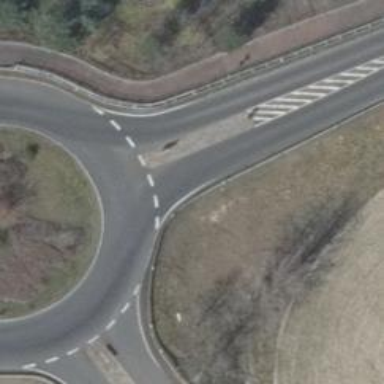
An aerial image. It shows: Road with "give way" sign.